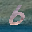
Label: 6